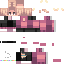
A female human skin with pale skin, wearing brown long hair dressed in a blue hoodie and black pants, featuring a closed mouth.